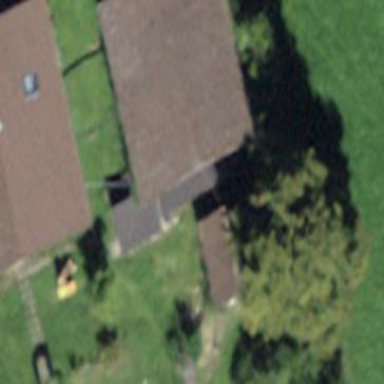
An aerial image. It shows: Rural barn.